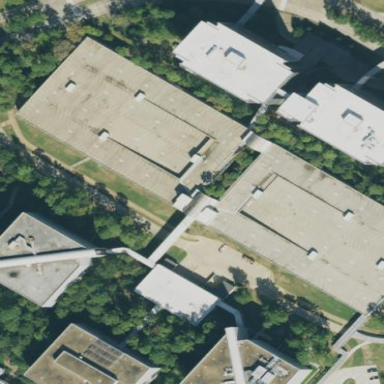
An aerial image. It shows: Multi-storey parking building.